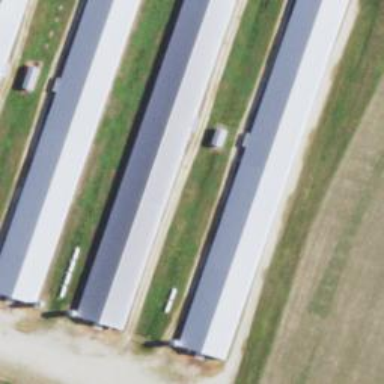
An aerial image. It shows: Farm auxiliary building.